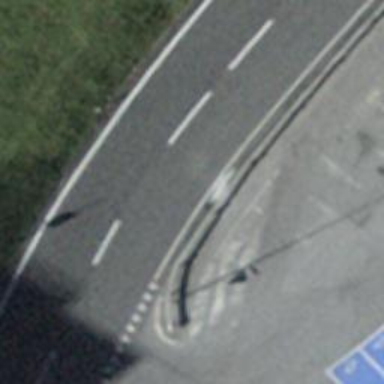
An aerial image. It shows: Primary road with paved surface.